Interaction volume radius: 5 \u00c5
Interaction volume height: 15 \u00c5
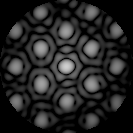
Disorder parameter: 0.2249